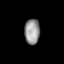
Tissue: lung
Cell type: Epithelial cells
Senescence score: 0.6225
Nuclear area (px): 382
Mean DAPI intensity: 149.322